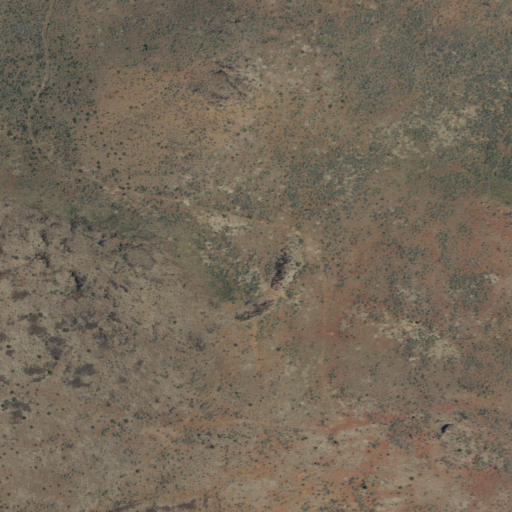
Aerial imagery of mountain in California named Snowstorm Mountain containing shrub and grassland